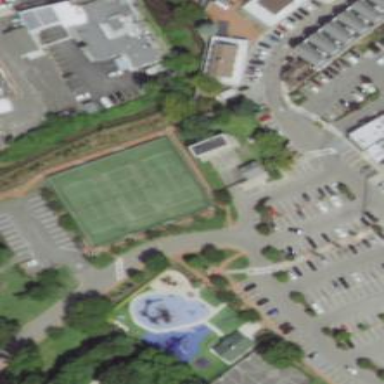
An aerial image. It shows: Tennis court on pitch.